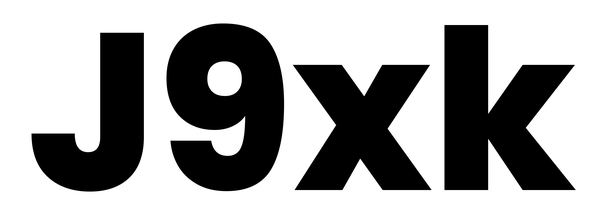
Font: Poppins-ExtraBold